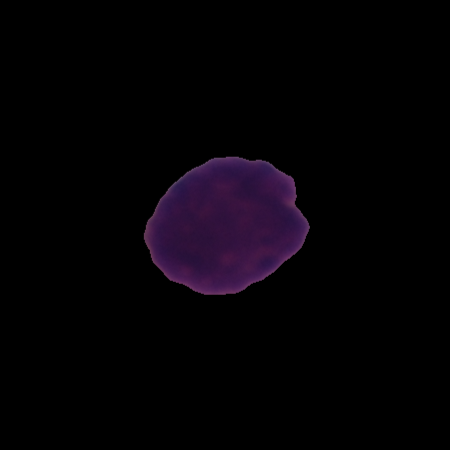
Label: healthy